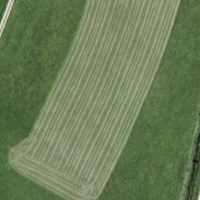
EUNIS habitat code: 25
Species observed at this site:
Filipendula ulmaria